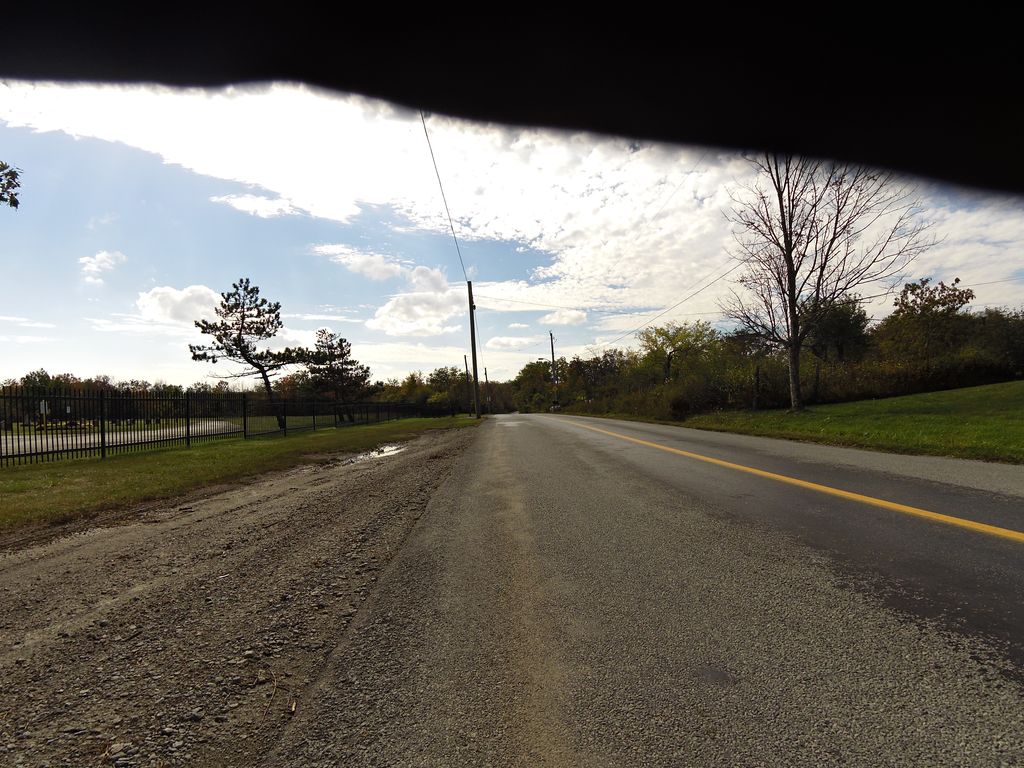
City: hamilton